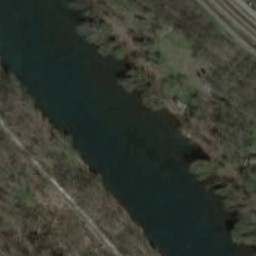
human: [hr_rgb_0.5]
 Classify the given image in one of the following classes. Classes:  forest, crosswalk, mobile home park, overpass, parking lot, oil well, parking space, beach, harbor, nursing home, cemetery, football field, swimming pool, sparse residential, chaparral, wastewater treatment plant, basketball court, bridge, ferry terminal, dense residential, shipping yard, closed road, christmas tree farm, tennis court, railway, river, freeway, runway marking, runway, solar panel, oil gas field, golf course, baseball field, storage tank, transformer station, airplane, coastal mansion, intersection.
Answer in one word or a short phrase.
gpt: river